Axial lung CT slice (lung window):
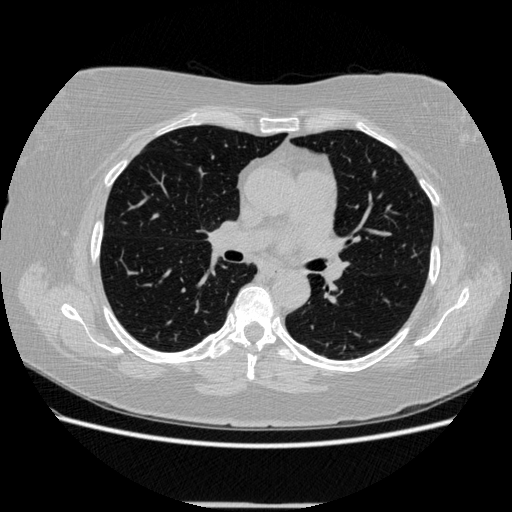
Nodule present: no